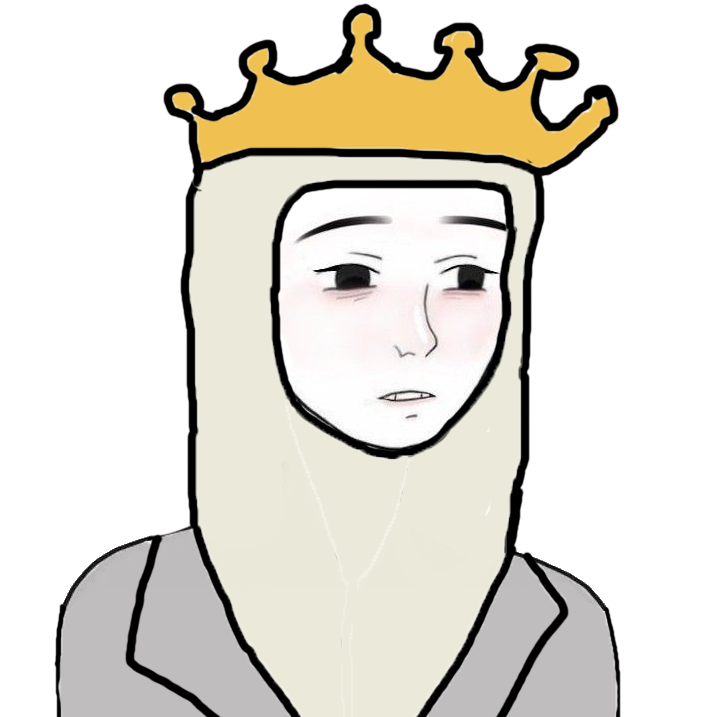
Label: 5_Doomer_Girl